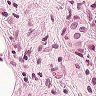
Metastatic tissue present: yes